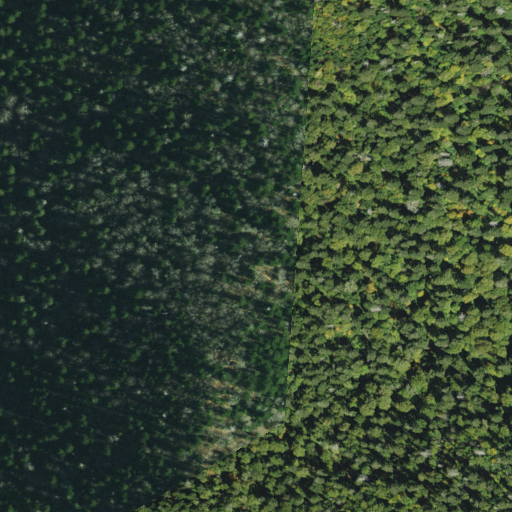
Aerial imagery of gap in Tennessee named Copper Gap containing evergreen forest and mixed forest